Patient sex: M
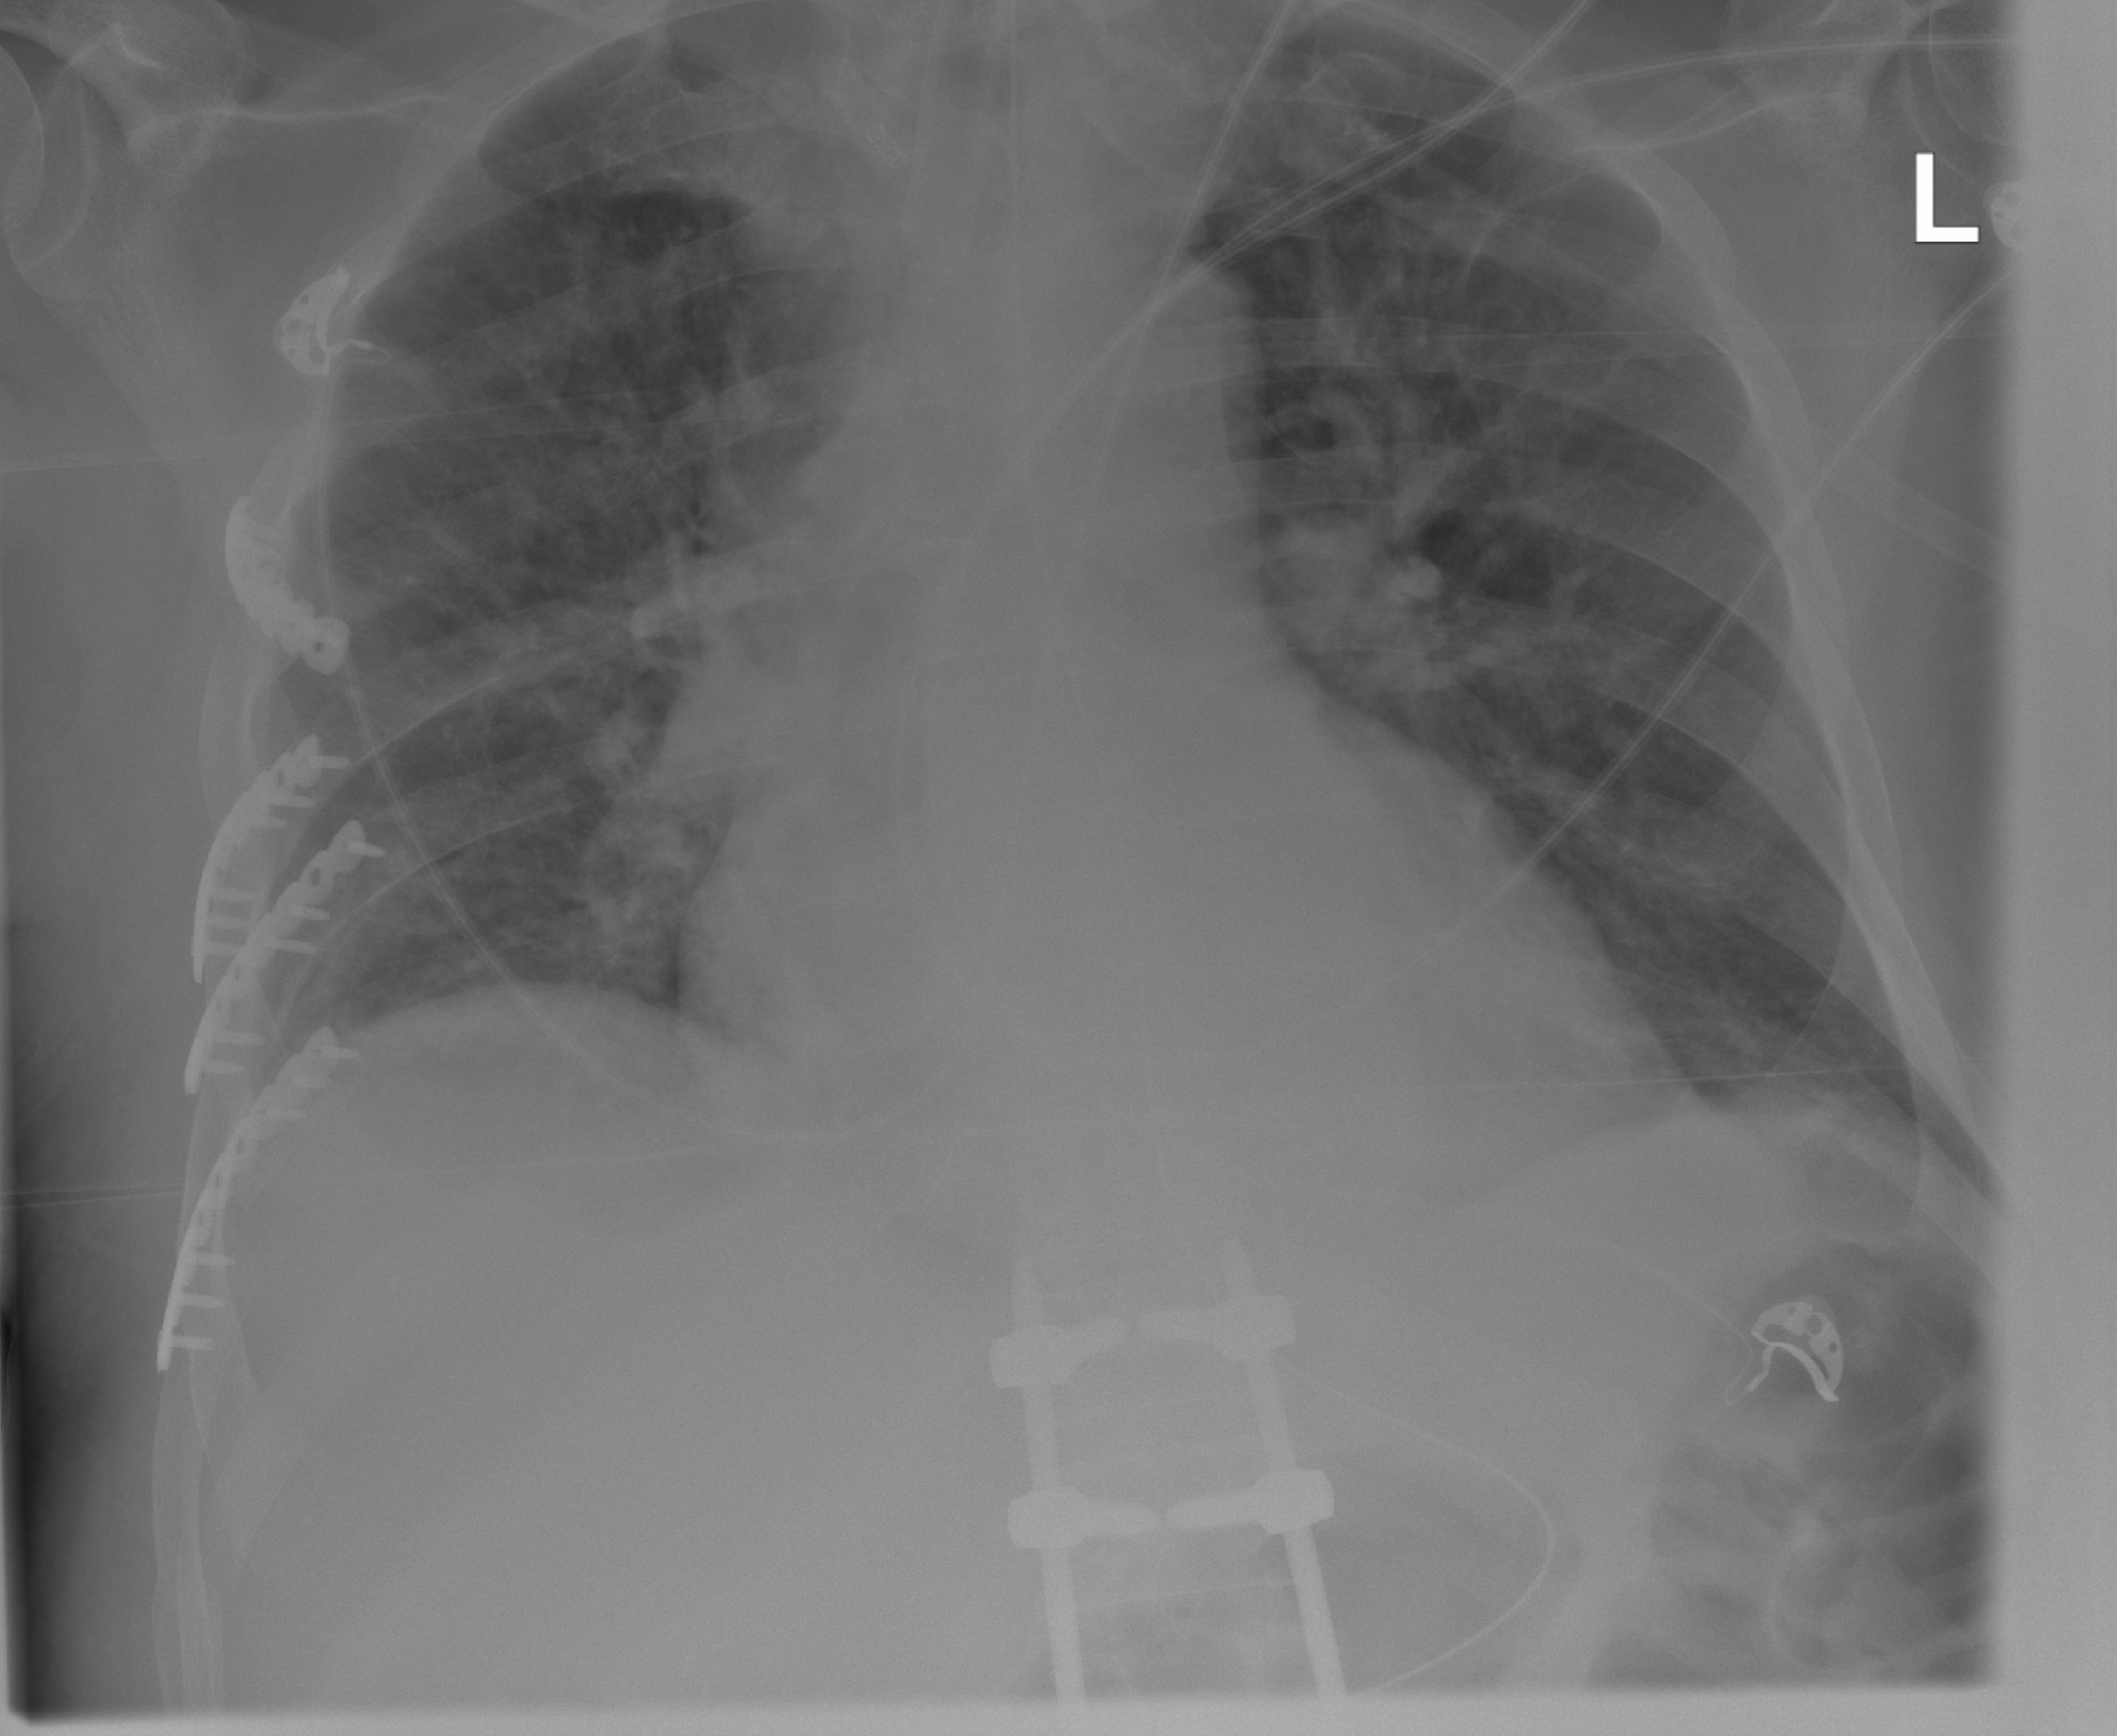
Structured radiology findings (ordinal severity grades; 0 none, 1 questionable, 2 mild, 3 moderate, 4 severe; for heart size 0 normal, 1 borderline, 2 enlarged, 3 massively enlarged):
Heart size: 1
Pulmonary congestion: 2
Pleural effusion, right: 0
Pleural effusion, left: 0
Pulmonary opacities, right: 2
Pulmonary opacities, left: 2
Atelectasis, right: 0
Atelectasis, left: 0